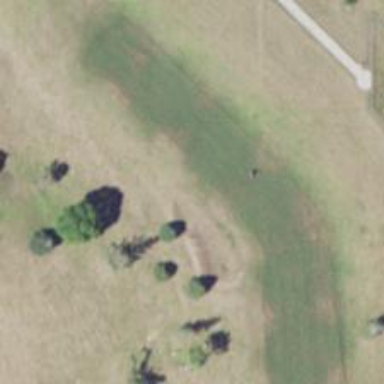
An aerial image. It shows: Golf tee.